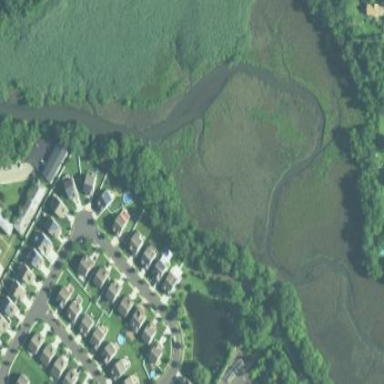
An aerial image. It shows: Marshy wetland area.